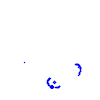
Particle: proton